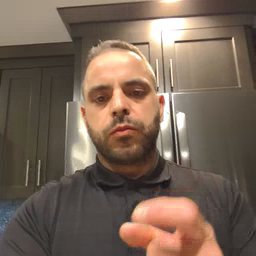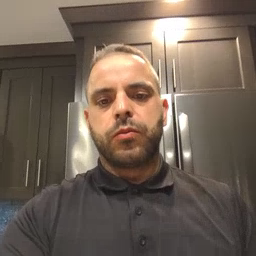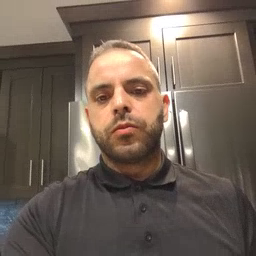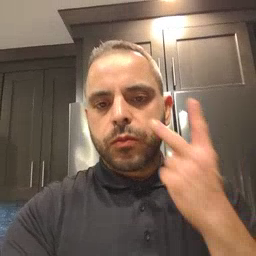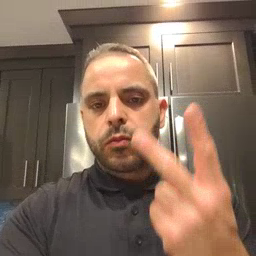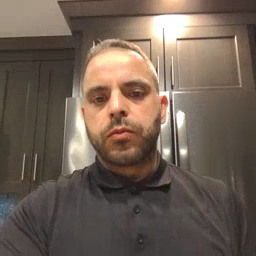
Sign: see